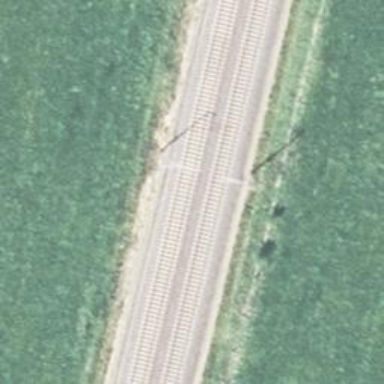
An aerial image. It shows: Milestone along the railway with catenary mast.